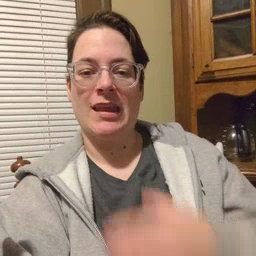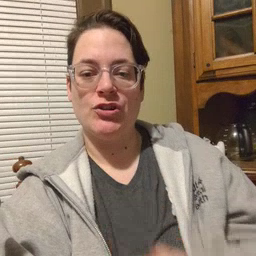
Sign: hungry